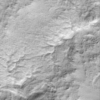
Label: not_dusty